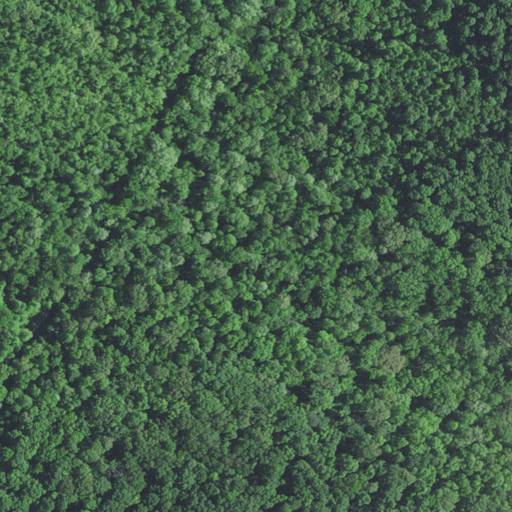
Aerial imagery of valley in Kentucky named Possum Hollow containing deciduous forest, open development, and mixed forest